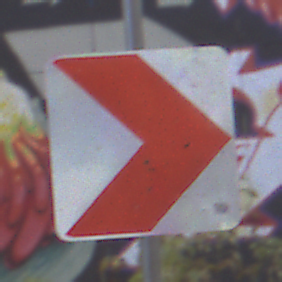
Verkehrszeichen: RichtungstafelnInKurvenKleinLinks
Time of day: MorningAfternoon
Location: Outdoor (Urban)
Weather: PartlyCloudy
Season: NotSpecified
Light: Natural